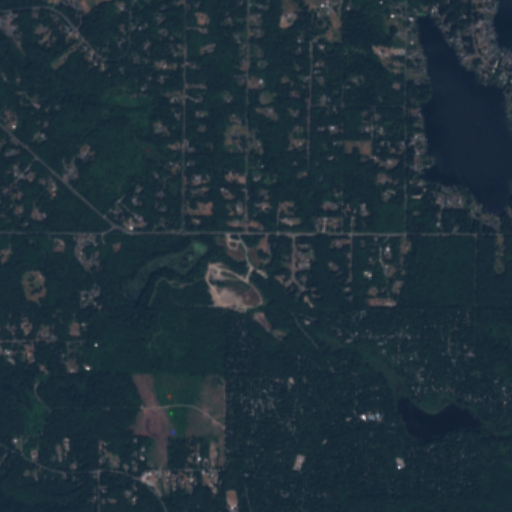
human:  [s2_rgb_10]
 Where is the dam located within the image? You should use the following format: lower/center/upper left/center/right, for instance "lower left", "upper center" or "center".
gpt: The dam is located in the center right of the image.
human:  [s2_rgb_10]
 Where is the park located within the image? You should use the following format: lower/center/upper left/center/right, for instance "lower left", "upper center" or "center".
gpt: The park is located in the upper left of the image.
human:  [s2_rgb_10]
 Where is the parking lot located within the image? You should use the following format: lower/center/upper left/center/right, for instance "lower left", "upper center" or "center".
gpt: The parking lot is located in the upper left of the image.
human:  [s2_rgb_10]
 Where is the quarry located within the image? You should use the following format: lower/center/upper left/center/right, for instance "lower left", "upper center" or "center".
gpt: The quarry is located in the center of the image.
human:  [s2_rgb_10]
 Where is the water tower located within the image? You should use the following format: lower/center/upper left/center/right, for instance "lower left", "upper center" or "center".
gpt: The water tower is located in the upper right of the image.
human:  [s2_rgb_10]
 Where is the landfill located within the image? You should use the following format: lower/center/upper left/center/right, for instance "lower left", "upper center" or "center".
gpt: There is no landfill in the image.